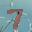
Label: 7